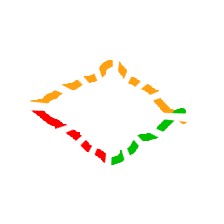
Shape: rhombus